Question: I'm using Xamarin Studio version 5.5.3 to build my ASP.NET MVC Application. When I create a MVC APP, is created with the version 5.2, however this version isn't totally supported and I need downgrade the package to some version < 5. I have to run the command "PM> Install-Package AspNetMvc -Version 4.0.20710" on package console, but it is readonly (as viewed on picture).
Someone have any idea to solve this problem?

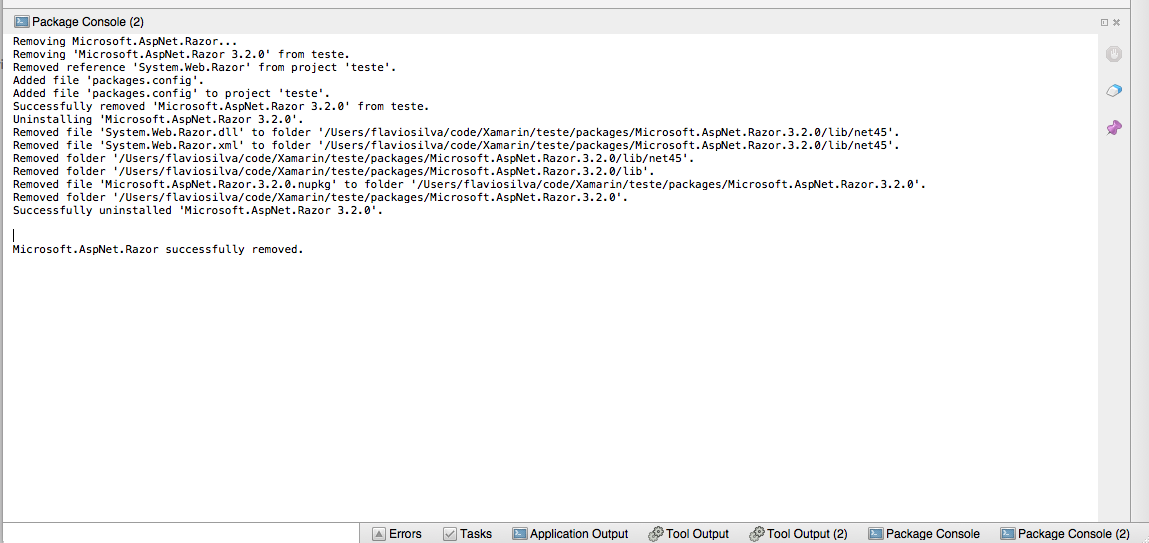
Answer: The Package Console that ships with Xamarin Studio currently is read-only and only shows messages from NuGet.
There is a PowerShell console available as a <URL> but it is still an alpha release.
Alternatively you can install a specific version from the Add Packages dialog by running a search for all versions of a NuGet package:
'''
Microsoft.AspNet.Mvc version:*
'''
This will return all versions in the Add Packages dialog and you can then pick the version you want to install.